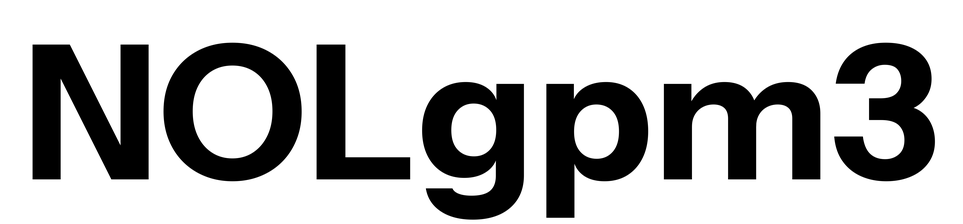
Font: InstrumentSans_Bold